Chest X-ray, PA view. Patient: 46 years old, sex M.
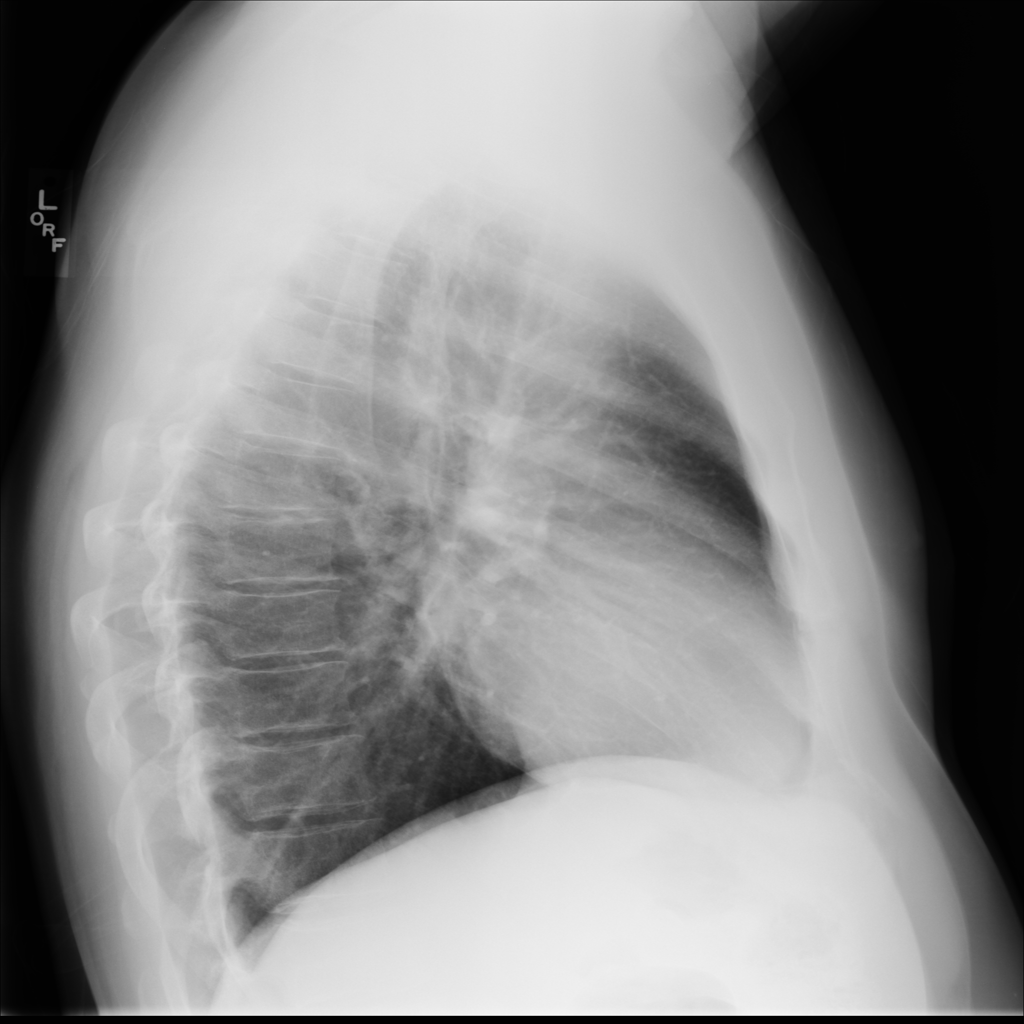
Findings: No Finding